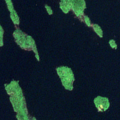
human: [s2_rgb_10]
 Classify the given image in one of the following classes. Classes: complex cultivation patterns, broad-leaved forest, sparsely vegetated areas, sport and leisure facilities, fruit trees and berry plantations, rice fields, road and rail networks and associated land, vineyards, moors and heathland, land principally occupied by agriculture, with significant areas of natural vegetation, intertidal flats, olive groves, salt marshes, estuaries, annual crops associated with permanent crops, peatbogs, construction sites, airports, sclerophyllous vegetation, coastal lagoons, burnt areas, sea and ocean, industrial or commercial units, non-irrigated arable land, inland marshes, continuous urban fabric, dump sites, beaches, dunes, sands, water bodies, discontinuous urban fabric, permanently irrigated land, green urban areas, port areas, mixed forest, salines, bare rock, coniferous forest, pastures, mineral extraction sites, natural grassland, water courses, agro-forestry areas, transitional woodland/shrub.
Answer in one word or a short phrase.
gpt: mixed forest, water bodies